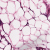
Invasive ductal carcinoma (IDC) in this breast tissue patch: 1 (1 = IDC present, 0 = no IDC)